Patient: sex M, age 61
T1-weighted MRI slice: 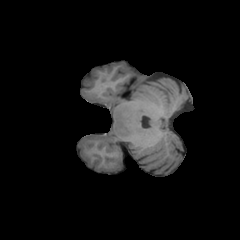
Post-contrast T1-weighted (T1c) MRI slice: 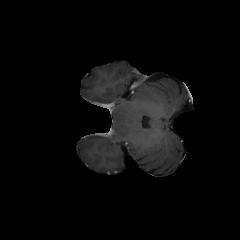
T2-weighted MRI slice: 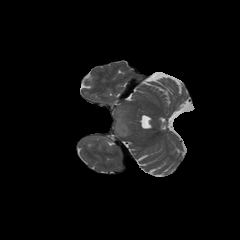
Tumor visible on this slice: yes
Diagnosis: Astrocytoma, IDH-wildtype
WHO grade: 3